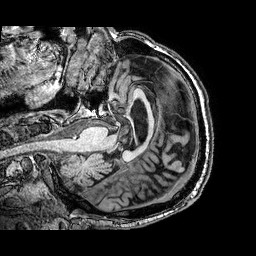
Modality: T1w
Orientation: axial
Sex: male
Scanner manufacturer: philips
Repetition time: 0.00836 s
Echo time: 0.00392 s